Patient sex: F
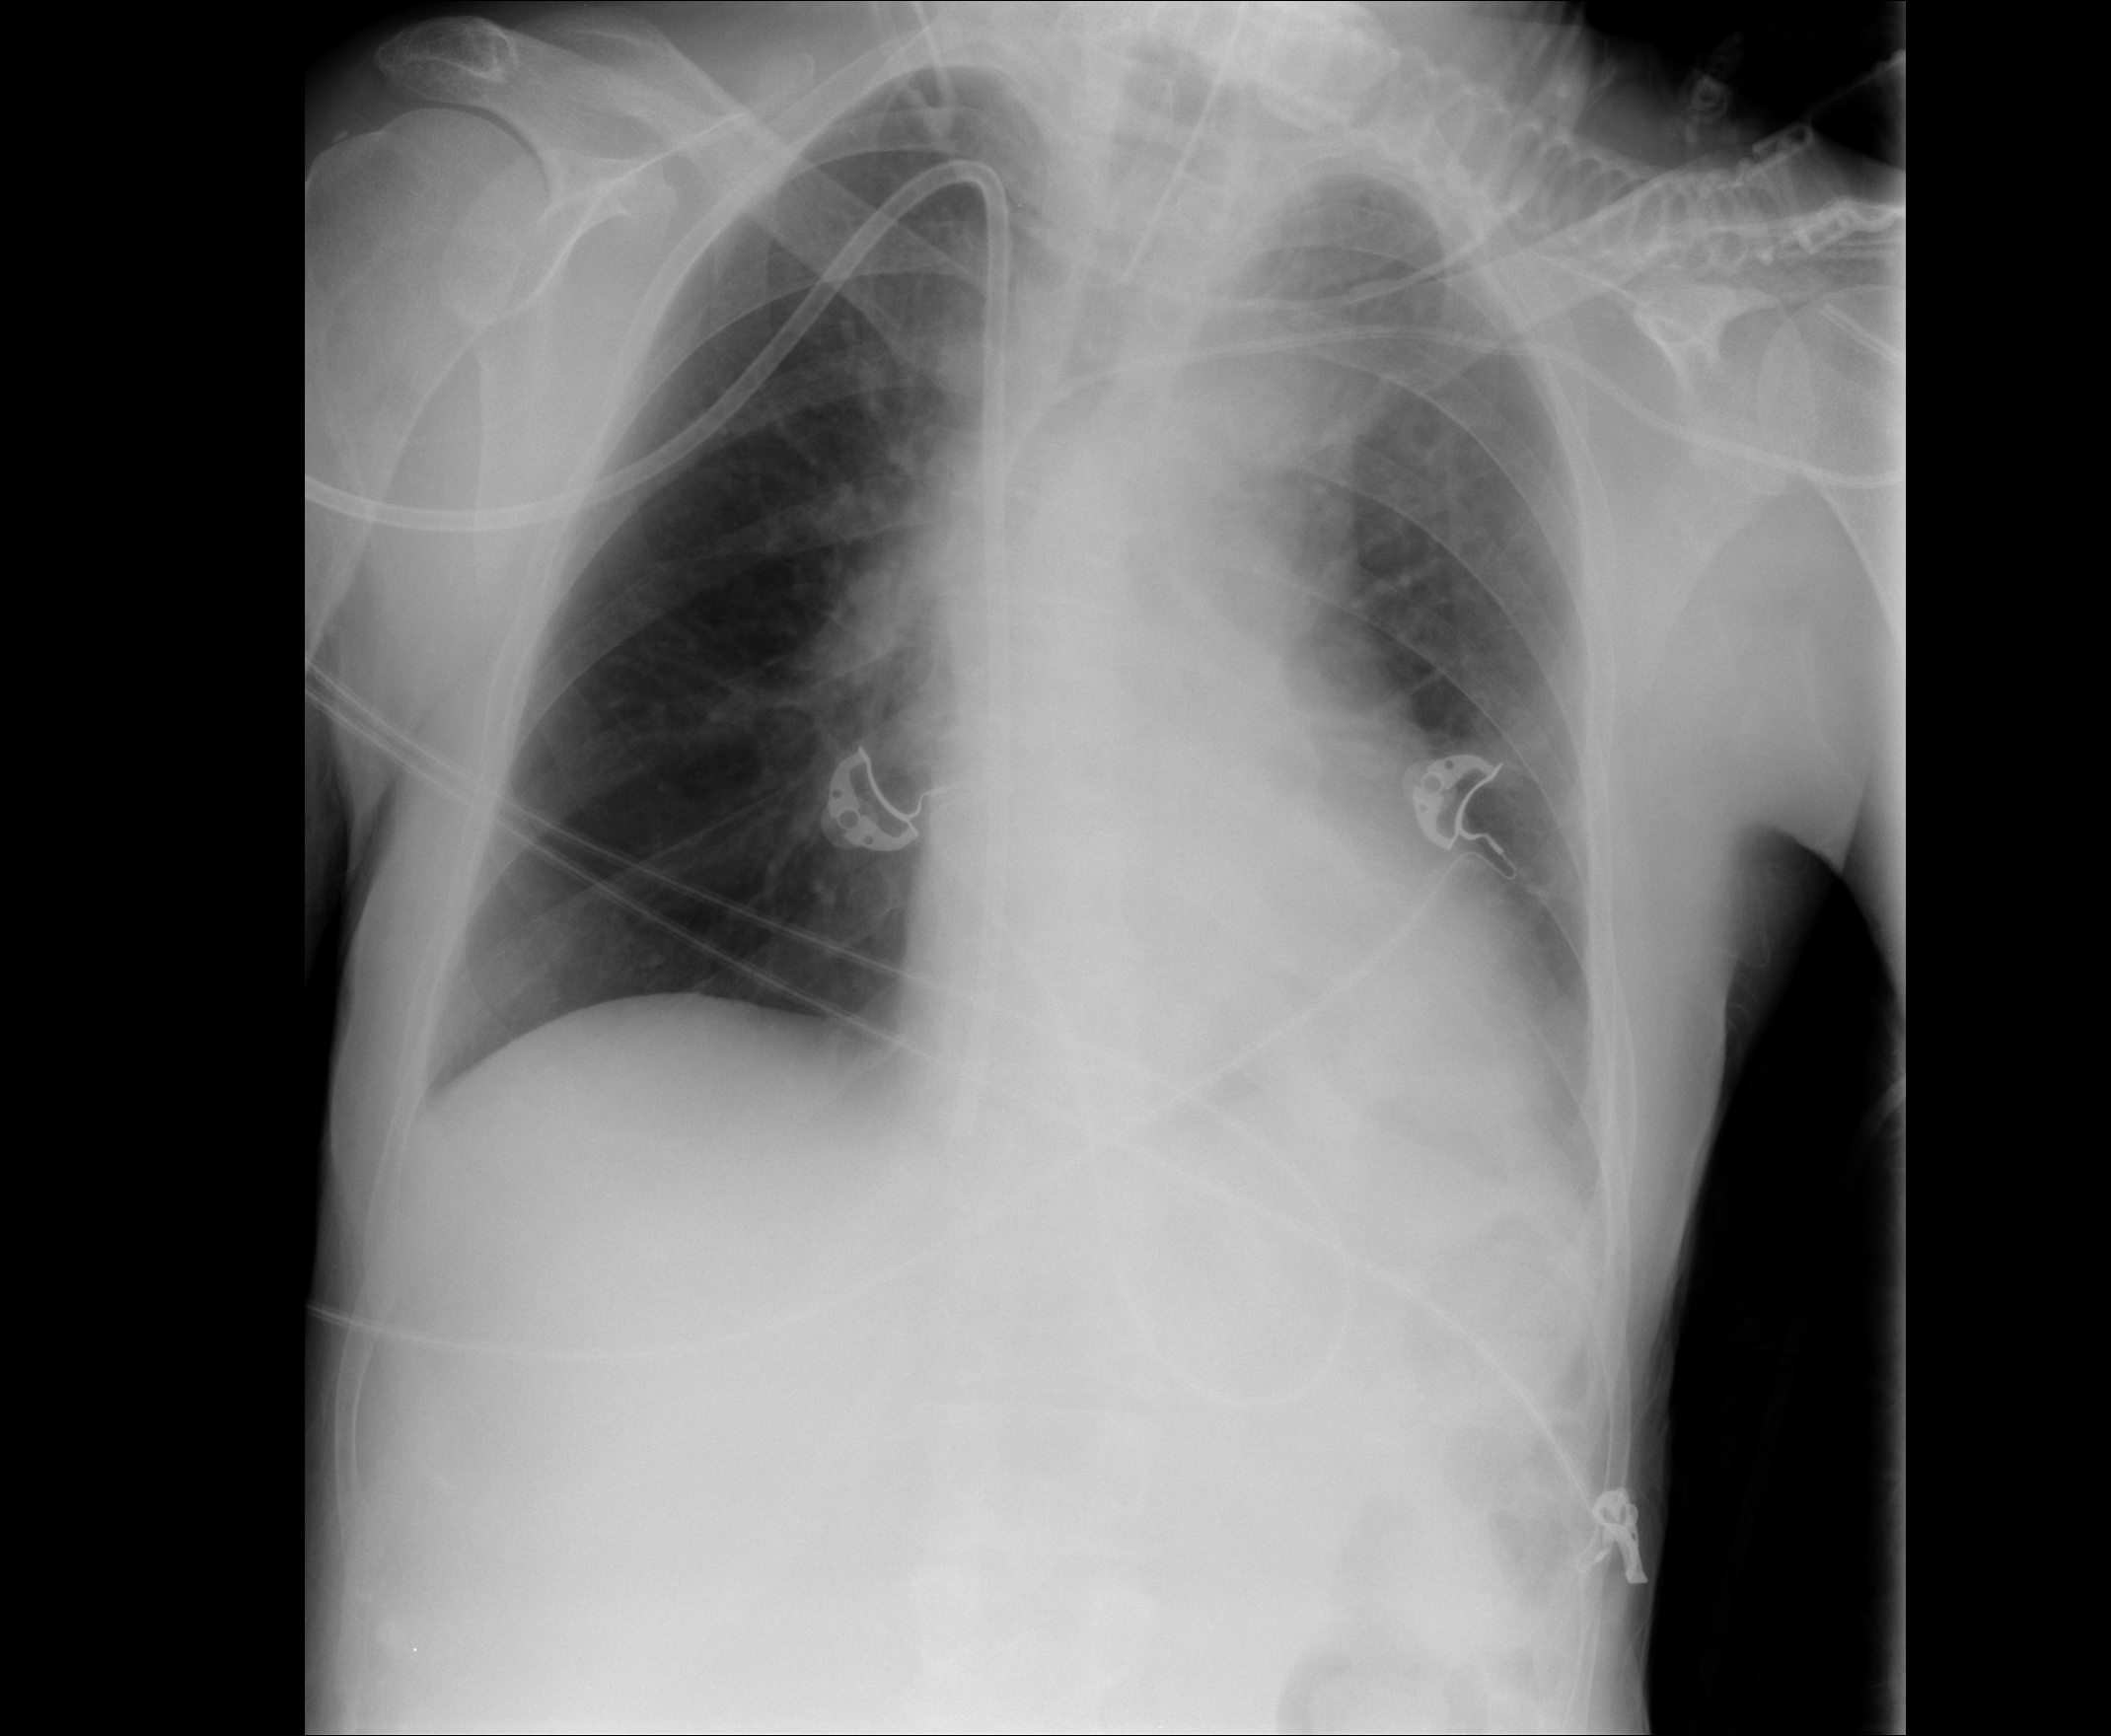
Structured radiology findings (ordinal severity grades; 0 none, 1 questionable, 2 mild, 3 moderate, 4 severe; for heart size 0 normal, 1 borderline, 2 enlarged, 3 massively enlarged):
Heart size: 1
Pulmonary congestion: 2
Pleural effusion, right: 0
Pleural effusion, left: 2
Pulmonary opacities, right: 0
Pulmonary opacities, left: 0
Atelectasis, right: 0
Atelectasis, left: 0